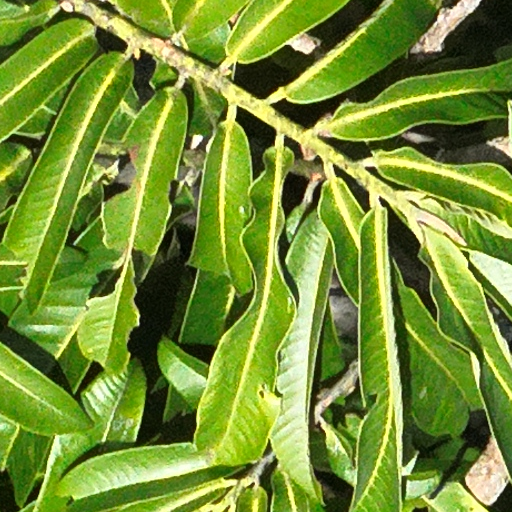
Species: Virola surinamensis
GBIF accepted scientific name: Virola surinamensis
Crown area (m\u00b2): 215.173